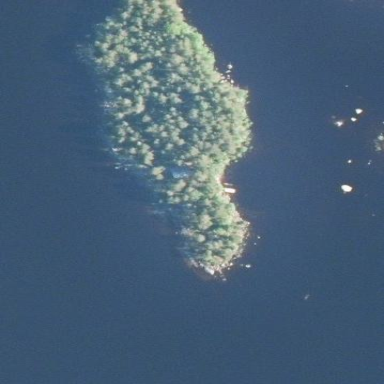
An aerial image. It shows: Islet.